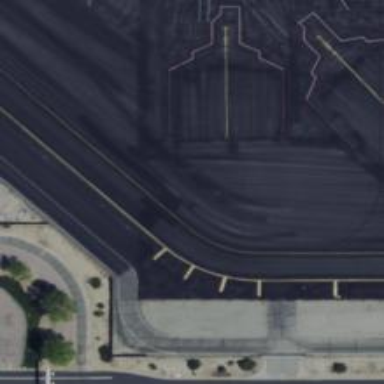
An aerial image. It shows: Asphalt taxiway in the airport.